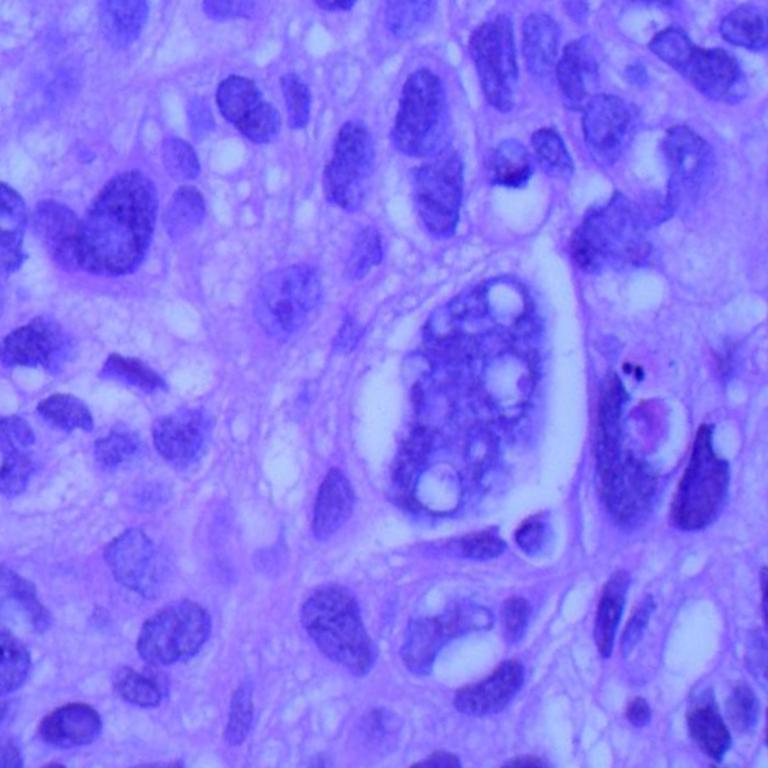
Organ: lung
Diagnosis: squamous carcinomas